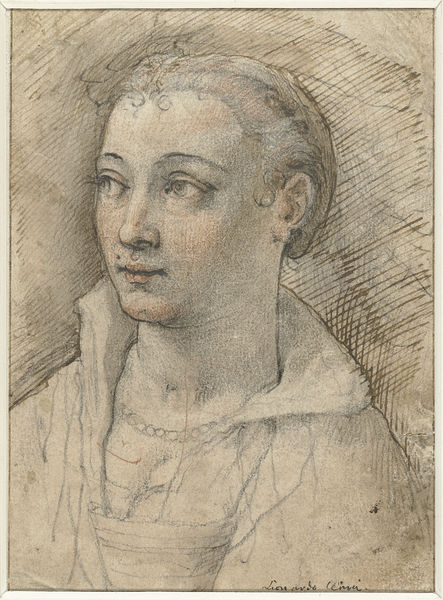
Titel: Portret van onbekende vrouw
Künstler: Federico Zuccaro
Standort: Amsterdam
Institution: Rijksmuseum
Schlagwörter: gemälde, frau, zeichnung, blick, dame, bild, kette, schattierung, farblos, links, bleistift, harre, muttermal